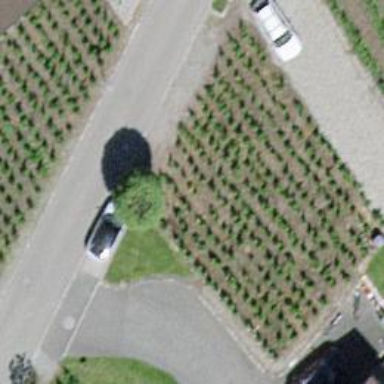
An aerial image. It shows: Vineyard.